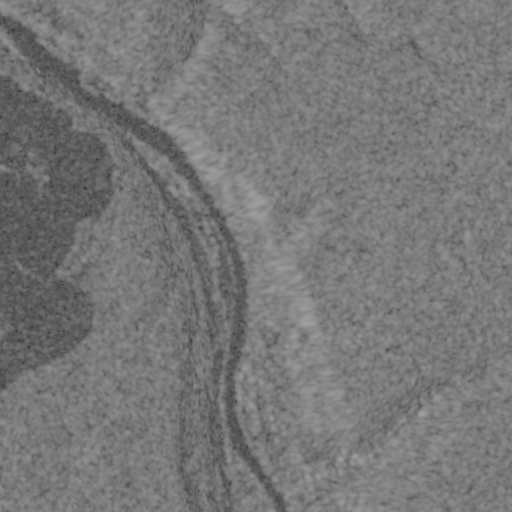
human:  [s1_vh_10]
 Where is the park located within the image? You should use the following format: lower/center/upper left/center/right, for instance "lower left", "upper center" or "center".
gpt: The park is located in the lower right of the image.
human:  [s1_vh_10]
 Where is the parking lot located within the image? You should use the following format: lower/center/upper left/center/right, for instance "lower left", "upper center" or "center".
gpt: The parking lot is located in the lower center of the image.
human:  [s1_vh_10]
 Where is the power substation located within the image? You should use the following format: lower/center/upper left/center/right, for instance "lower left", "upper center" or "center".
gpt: The power substation is located in the lower right of the image.
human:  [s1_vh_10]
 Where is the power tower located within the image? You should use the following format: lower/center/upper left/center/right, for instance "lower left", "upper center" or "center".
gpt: The power tower is located in the upper left of the image.
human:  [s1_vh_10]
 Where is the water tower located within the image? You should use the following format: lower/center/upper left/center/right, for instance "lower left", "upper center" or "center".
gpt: The water tower is located in the lower right of the image.
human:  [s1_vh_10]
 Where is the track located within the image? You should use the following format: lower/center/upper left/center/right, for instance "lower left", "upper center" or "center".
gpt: There is no track in the image.

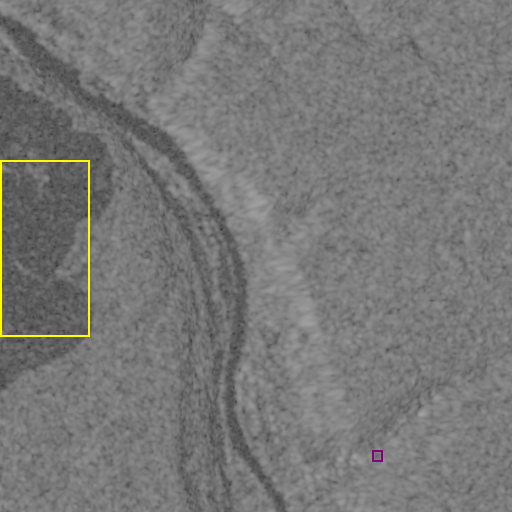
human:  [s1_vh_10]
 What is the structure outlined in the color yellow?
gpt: The structure outlined in yellow is a crop field.
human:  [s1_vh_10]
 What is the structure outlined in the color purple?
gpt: The structure outlined in purple is a park.
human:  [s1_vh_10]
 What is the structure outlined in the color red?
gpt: There is no red outline.